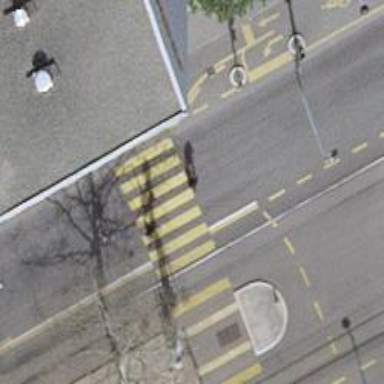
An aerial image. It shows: Crossing with traffic signals and zebra crossing marking on the island.